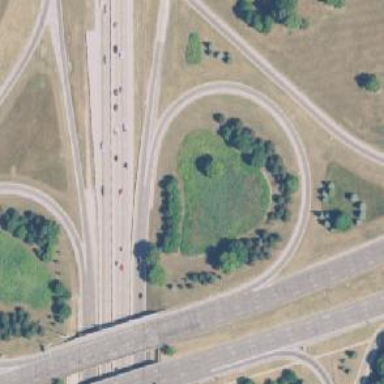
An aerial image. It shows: Motorway junction.